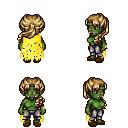
a pixel art fantasy rpg character, female body template, orc, green skin, yellow tattered cape, metal pants, blonde princess hairstyle, bracelets, brown slippers, four views (front, back, left, right), 2x2 character sprite sheet, small pixel art, hard edges, no anti-aliasing